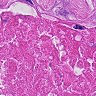
Metastatic tissue present: yes